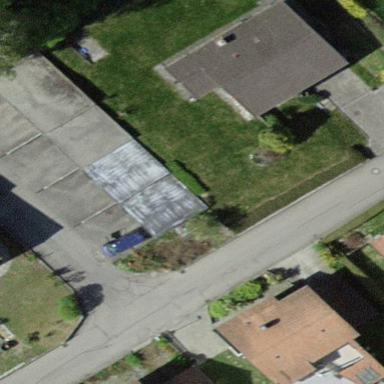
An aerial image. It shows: Group of garages.